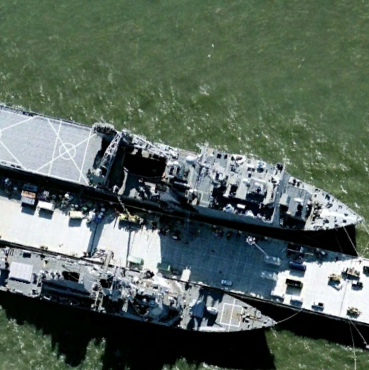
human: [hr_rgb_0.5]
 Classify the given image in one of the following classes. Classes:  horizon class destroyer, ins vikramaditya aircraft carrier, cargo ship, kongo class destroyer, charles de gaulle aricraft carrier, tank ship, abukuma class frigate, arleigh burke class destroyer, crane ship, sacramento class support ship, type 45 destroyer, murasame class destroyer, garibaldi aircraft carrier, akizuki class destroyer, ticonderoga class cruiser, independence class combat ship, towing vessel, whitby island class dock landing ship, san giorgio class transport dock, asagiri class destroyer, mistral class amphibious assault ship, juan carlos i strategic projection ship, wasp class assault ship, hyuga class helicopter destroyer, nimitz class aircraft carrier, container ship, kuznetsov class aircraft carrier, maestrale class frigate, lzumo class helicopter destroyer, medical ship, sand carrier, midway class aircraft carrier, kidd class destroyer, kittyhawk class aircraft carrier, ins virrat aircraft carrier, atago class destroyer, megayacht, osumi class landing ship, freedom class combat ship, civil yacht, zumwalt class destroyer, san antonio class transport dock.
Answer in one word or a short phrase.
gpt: Whitby Island class dock landing ship